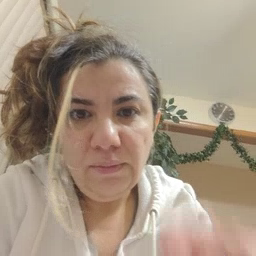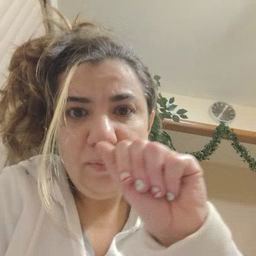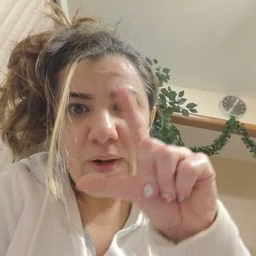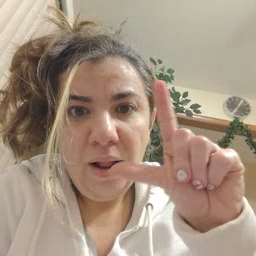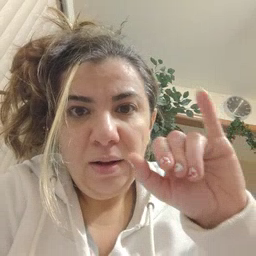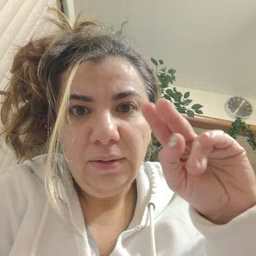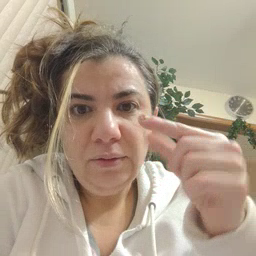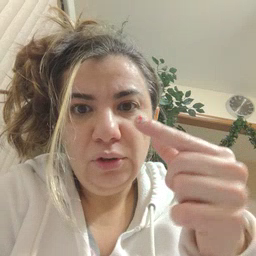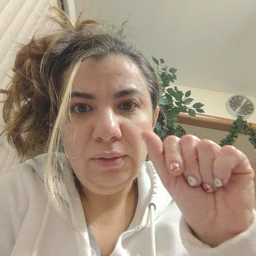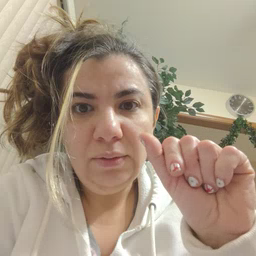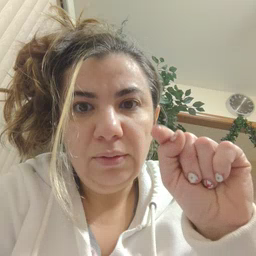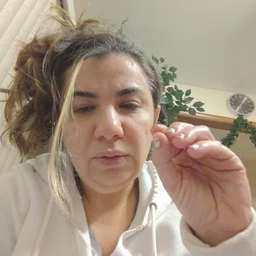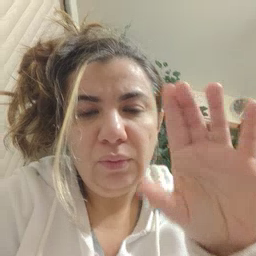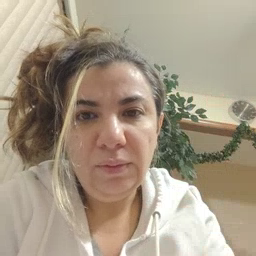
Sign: alligator